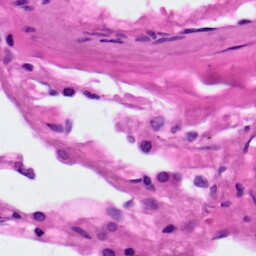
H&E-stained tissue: Lung